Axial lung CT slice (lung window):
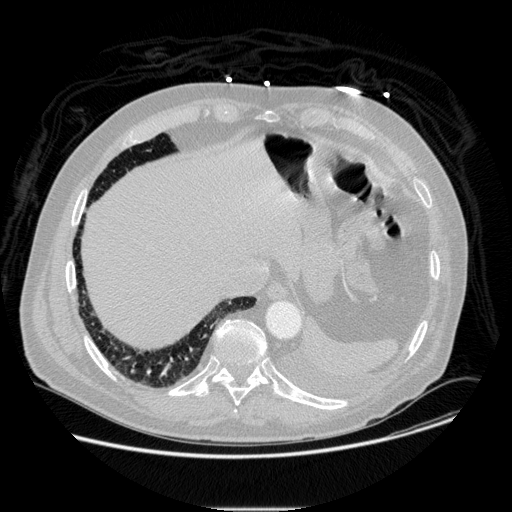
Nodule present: no